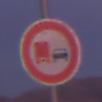
Verkehrszeichen: UeberholverbotKraftfahrzeuge
Umgebung: Outdoor, Nature
Tageszeit: Dawn
Wetter: PartlyCloudy
Licht: Natural
Jahreszeit: NotSpecified
Kontrast: MediumContrast